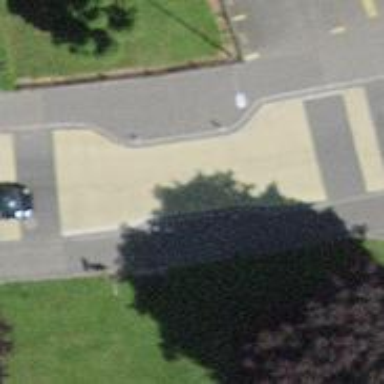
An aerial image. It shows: Uncontrolled crossing with surface markings.